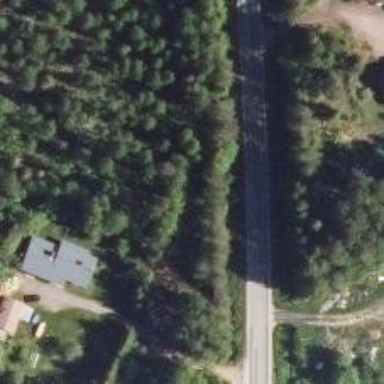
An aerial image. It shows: Abandoned railway.